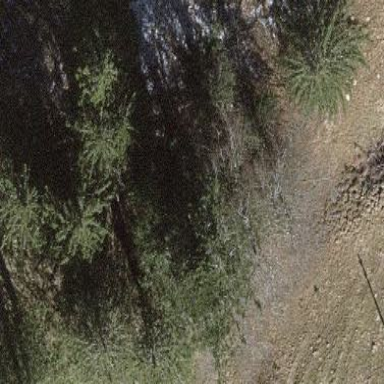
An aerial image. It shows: Forest with mixed leaf types and cycles.